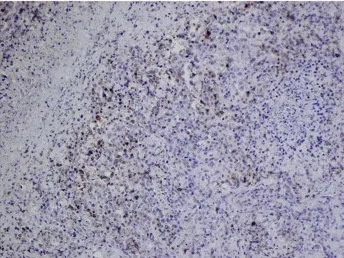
CD20. . 20x).
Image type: pathology (immunostaining)